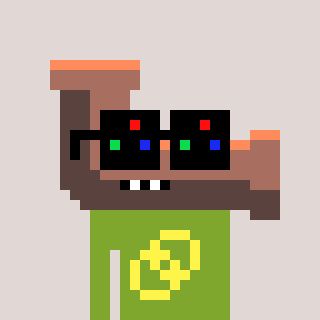
a pixel art character with square black sunglasses, a pipe-shaped head and a slimegreen-colored body on a warm background